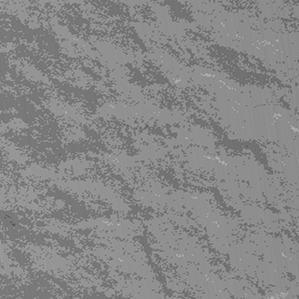
Label: frost